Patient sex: M
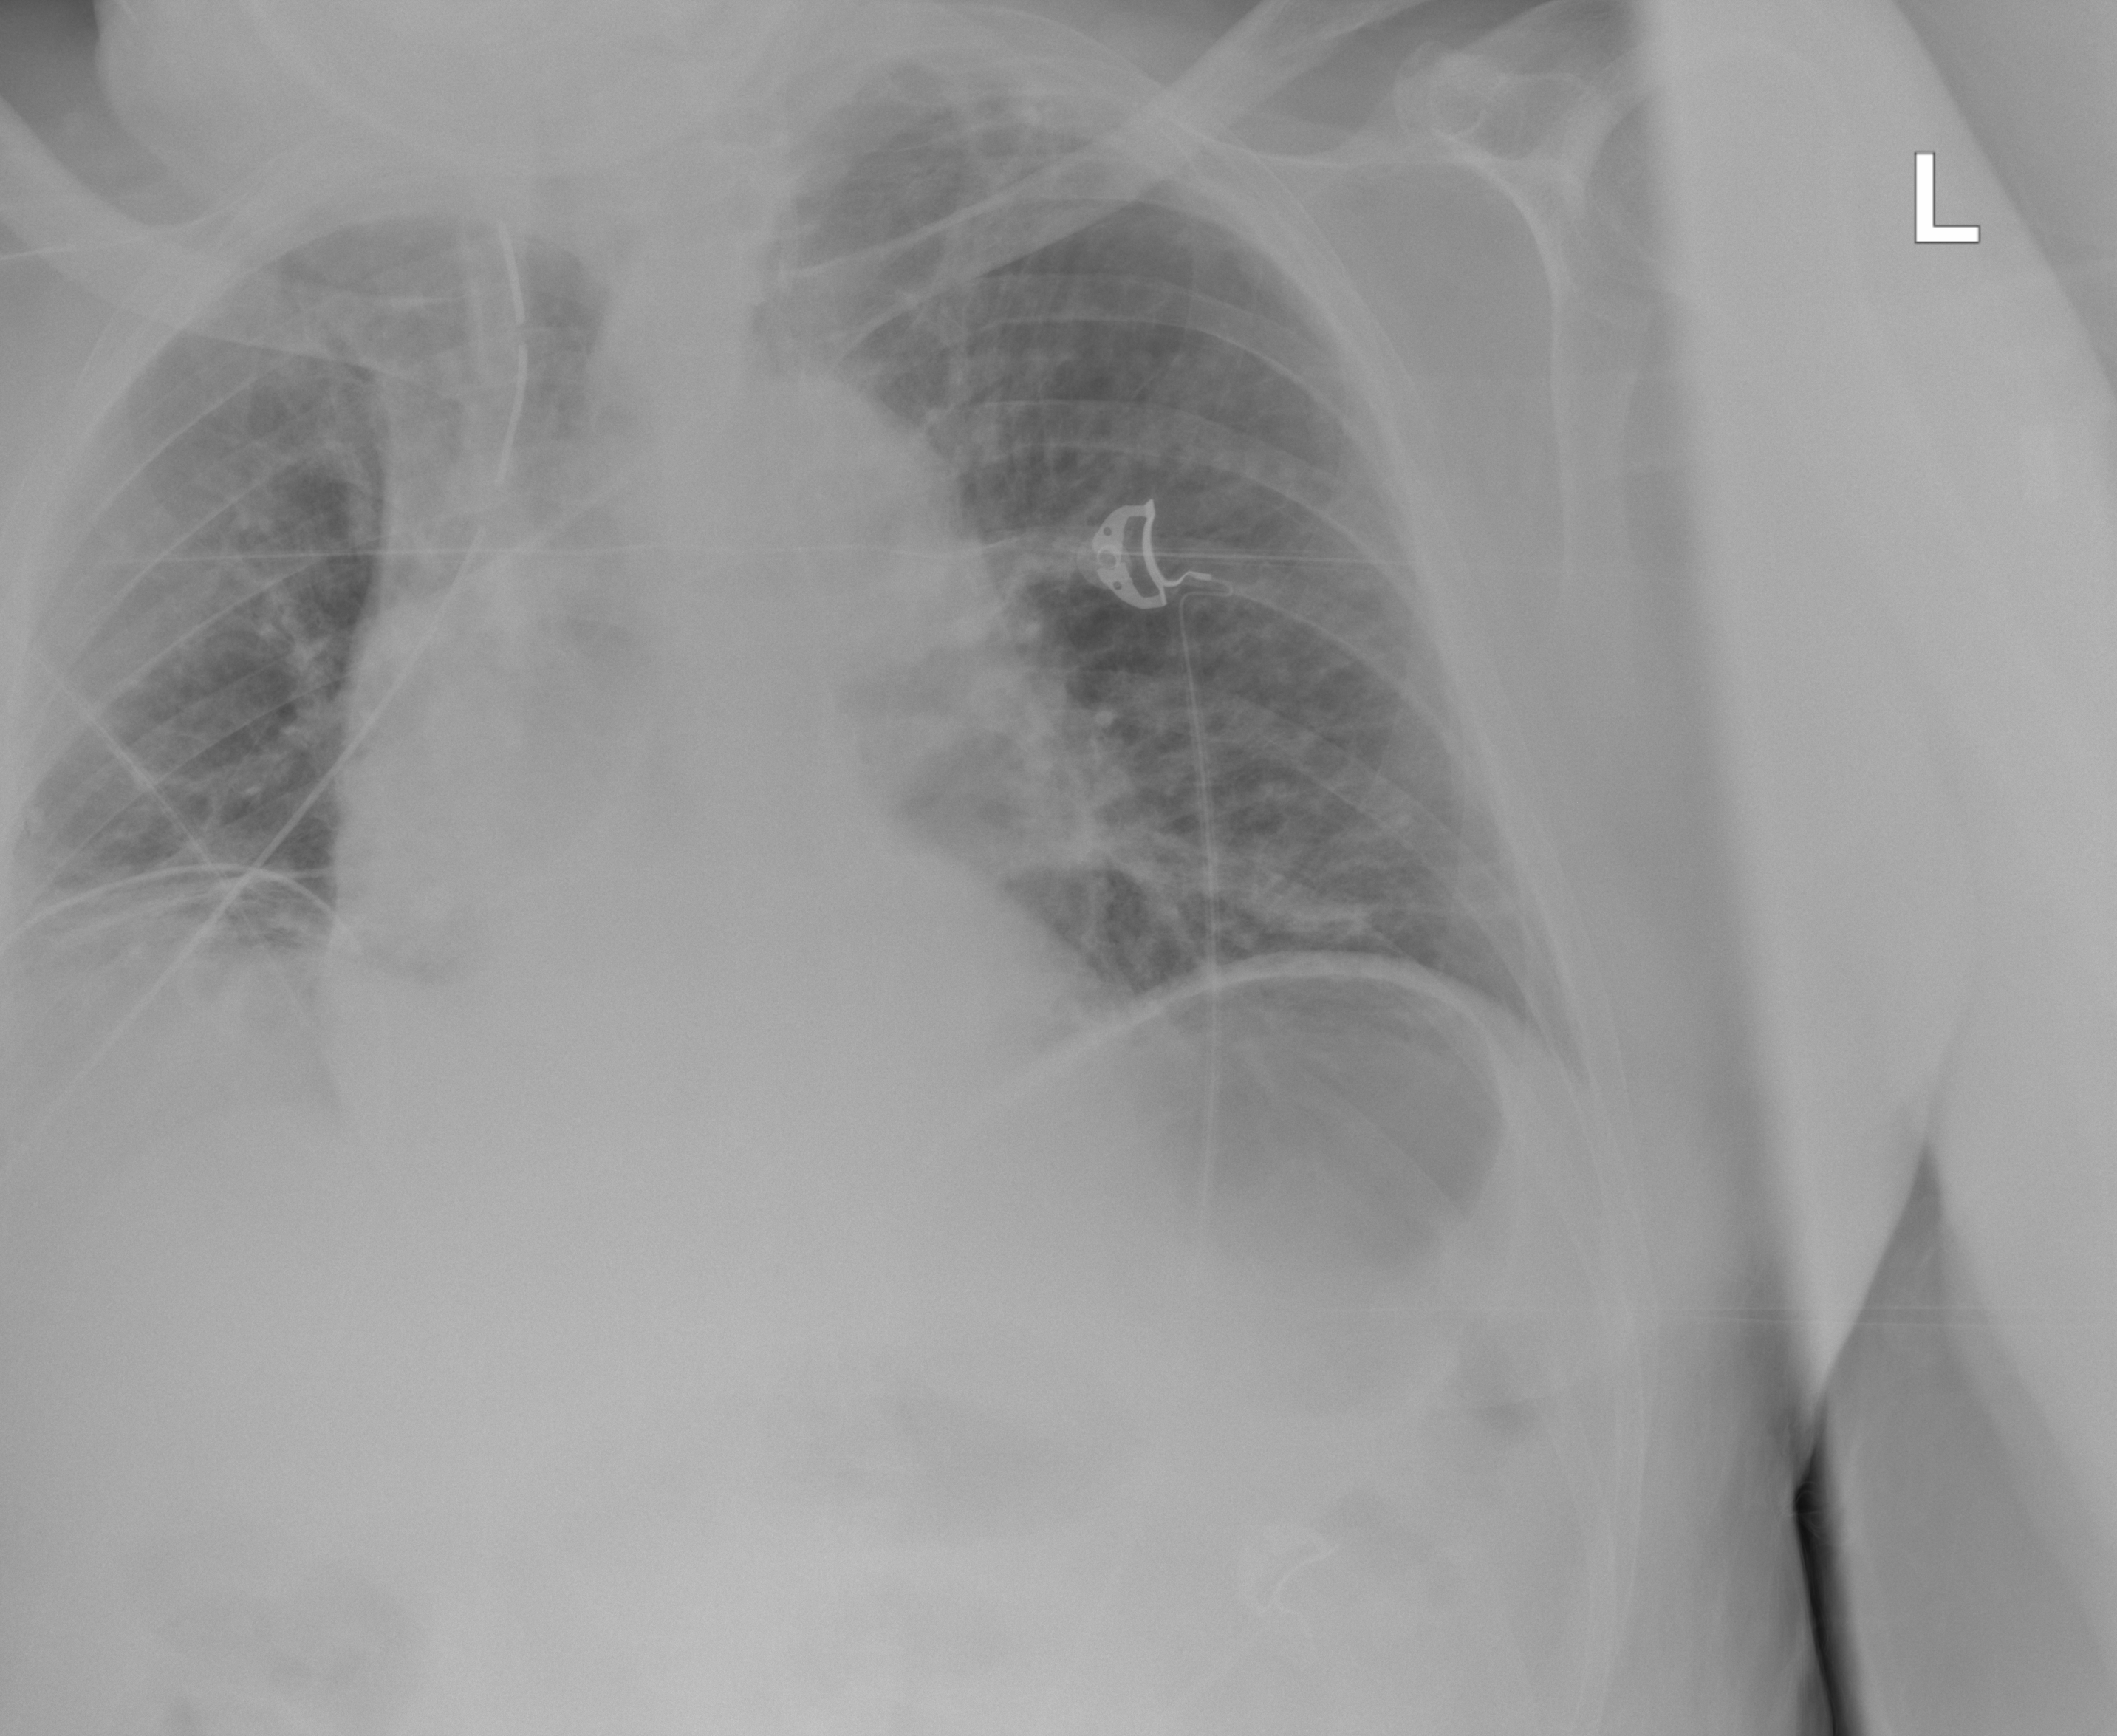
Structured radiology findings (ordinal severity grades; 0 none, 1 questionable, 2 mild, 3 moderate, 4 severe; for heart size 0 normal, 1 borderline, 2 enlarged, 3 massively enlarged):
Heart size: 0
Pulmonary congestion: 2
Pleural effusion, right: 2
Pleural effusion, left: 0
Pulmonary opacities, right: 0
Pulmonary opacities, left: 0
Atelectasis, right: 2
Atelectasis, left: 2